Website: macys
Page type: billing-address
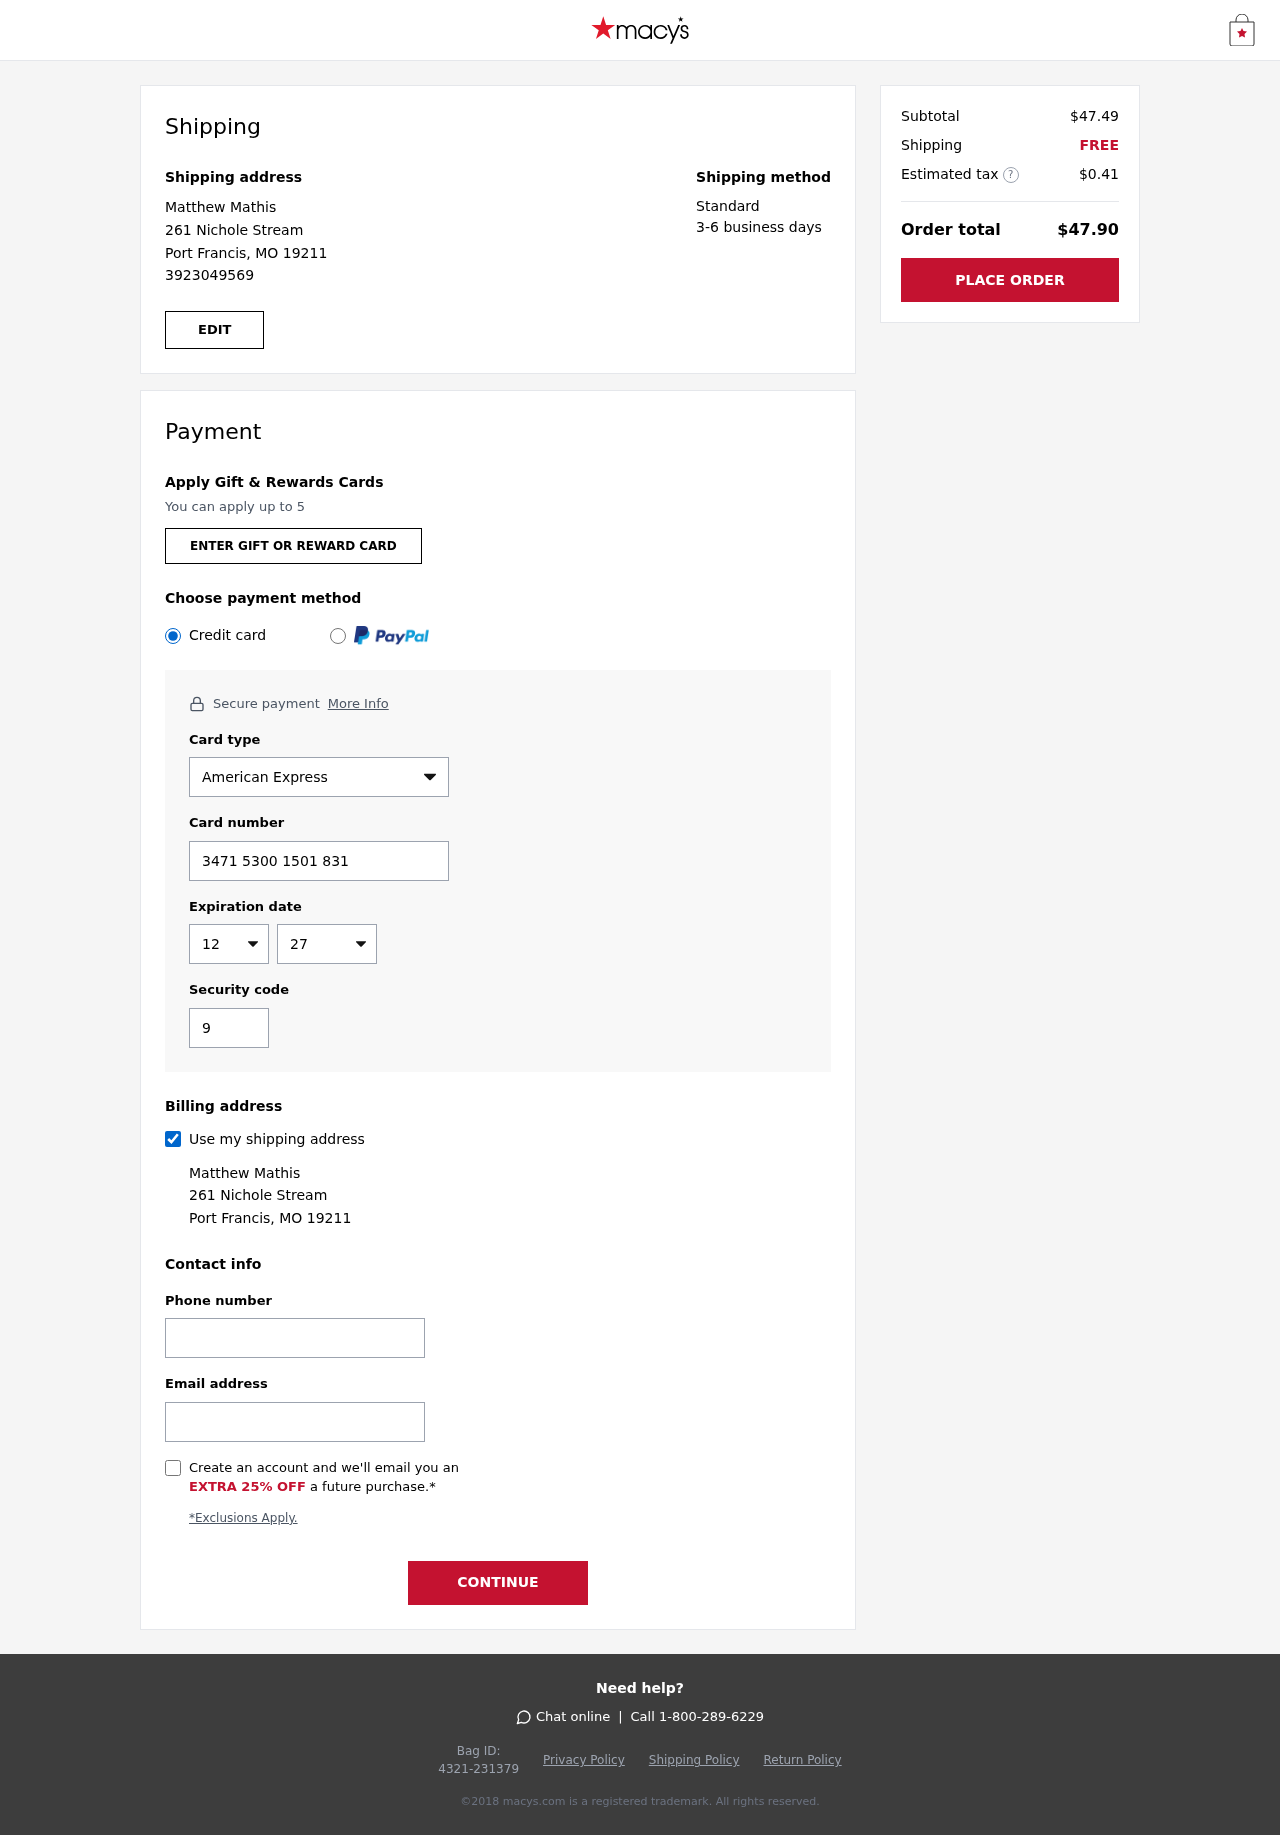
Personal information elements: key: PII_CARD_CVV
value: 9000
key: PII_CARD_EXPIRY_MONTH
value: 12
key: PII_CARD_EXPIRY_YEAR
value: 27
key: PII_CARD_NUMBER
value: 3471 5300 1501 831
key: PII_CARD_TYPE
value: American Express
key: PII_EMAIL
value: matthewmathis@gmail.com
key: PII_FULLNAME
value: Matthew Mathis
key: PII_PHONE
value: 3923049569
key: PII_STREET
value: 261 Nichole Stream
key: PII_CITY_STATE_ZIP
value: Port Francis, MO 19211
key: PII_FIRSTNAME
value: Matthew
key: PII_LASTNAME
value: Mathis
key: PII_FULLNAME2
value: Matthew Mathis
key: PII_FULLNAME3
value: Matthew Mathis
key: PII_FIRSTNAME2
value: Matthew
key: PII_FIRSTNAME3
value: Matthew
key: PII_LASTNAME2
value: Mathis
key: PII_LASTNAME3
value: Mathis
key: PII_FIRSTNAME_DERIVED
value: Matthew
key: PII_LASTNAME_DERIVED
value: Mathis
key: PII_FULLNAME_DERIVED
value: Matthew Mathis
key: PII_NAME_FULL_DERIVED
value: Matthew Mathis
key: PII_PHONE2
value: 3923049569
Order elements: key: ORDER_SUBTOTAL
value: $47.49
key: ORDER_SHIPPING_COST
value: FREE
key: ORDER_TAX
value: $0.41
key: ORDER_TOTAL
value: $47.90